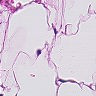
Metastatic tissue present: no